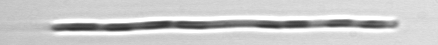
Label: Leptocylindrus